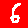
Digit: 6